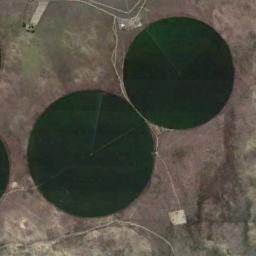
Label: circular_farmland